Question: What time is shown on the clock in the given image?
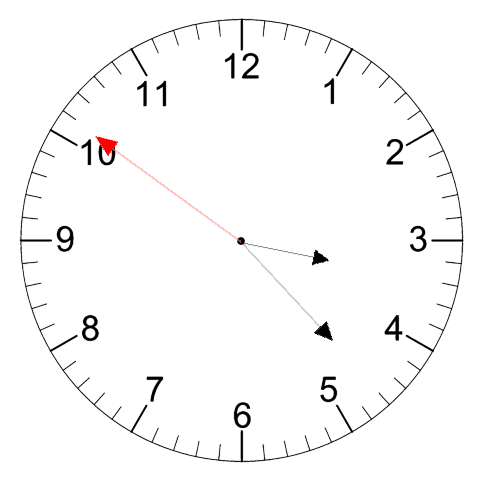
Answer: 03:22:51